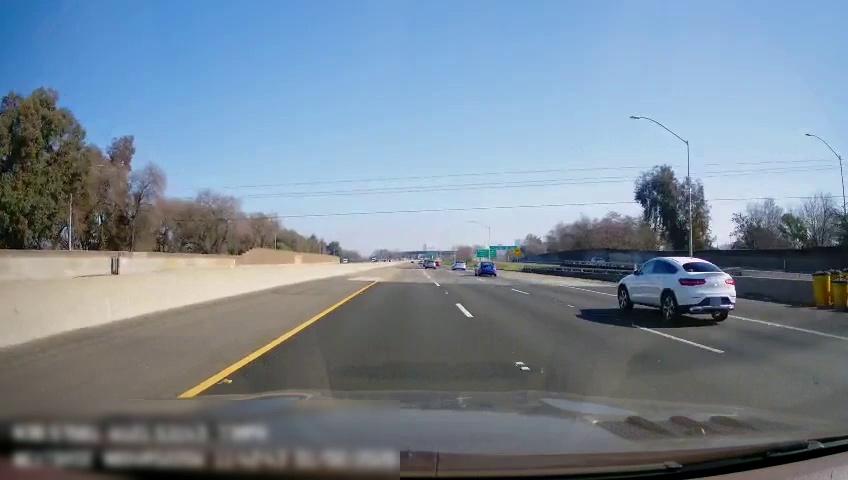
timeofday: Day
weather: Sunny
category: Drivable Space
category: Vehicles | SUV
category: Vehicles | Car
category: Vehicles | Car
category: Vehicles | Car
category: Vehicles | Car
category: Lanes | Current Lane
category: Lanes | Current Lane
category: Lanes | Current Lane
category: Lanes | Alternate Lane
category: Traffic | Signs
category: Traffic | Signs
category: Traffic | Signs